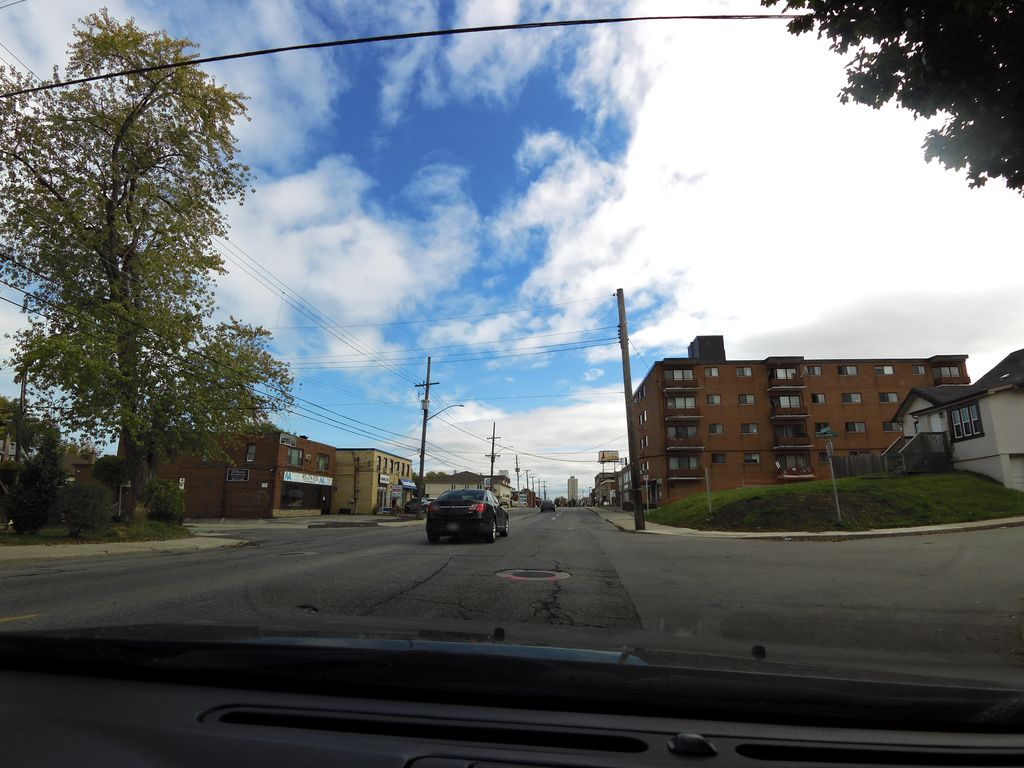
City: hamilton